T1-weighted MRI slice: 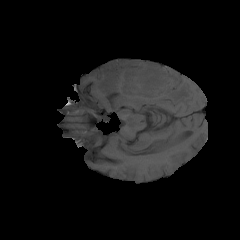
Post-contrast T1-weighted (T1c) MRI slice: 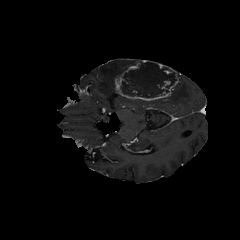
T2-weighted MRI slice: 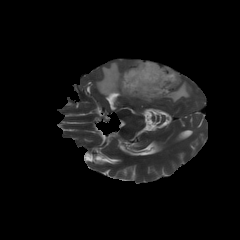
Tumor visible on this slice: yes